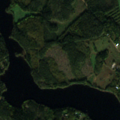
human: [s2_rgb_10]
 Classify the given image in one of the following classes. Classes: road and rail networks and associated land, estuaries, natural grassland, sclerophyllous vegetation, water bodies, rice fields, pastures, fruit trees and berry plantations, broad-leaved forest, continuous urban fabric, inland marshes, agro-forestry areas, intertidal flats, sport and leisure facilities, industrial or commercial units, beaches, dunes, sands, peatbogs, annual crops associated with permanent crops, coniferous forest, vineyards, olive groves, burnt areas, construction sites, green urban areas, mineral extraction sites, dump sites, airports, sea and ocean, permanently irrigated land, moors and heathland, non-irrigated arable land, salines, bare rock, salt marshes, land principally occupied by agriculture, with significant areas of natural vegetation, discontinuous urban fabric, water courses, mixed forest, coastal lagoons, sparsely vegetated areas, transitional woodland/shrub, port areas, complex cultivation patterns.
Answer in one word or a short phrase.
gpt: land principally occupied by agriculture, with significant areas of natural vegetation, coniferous forest, water bodies